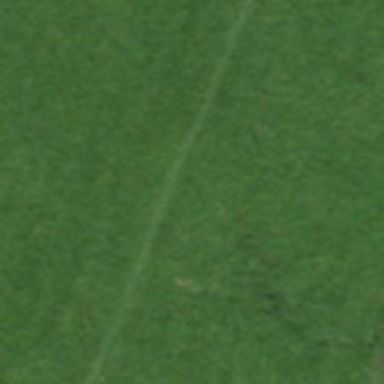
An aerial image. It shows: Path.